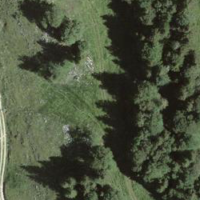
EUNIS habitat code: 41
Species observed at this site:
Cruciata laevipes